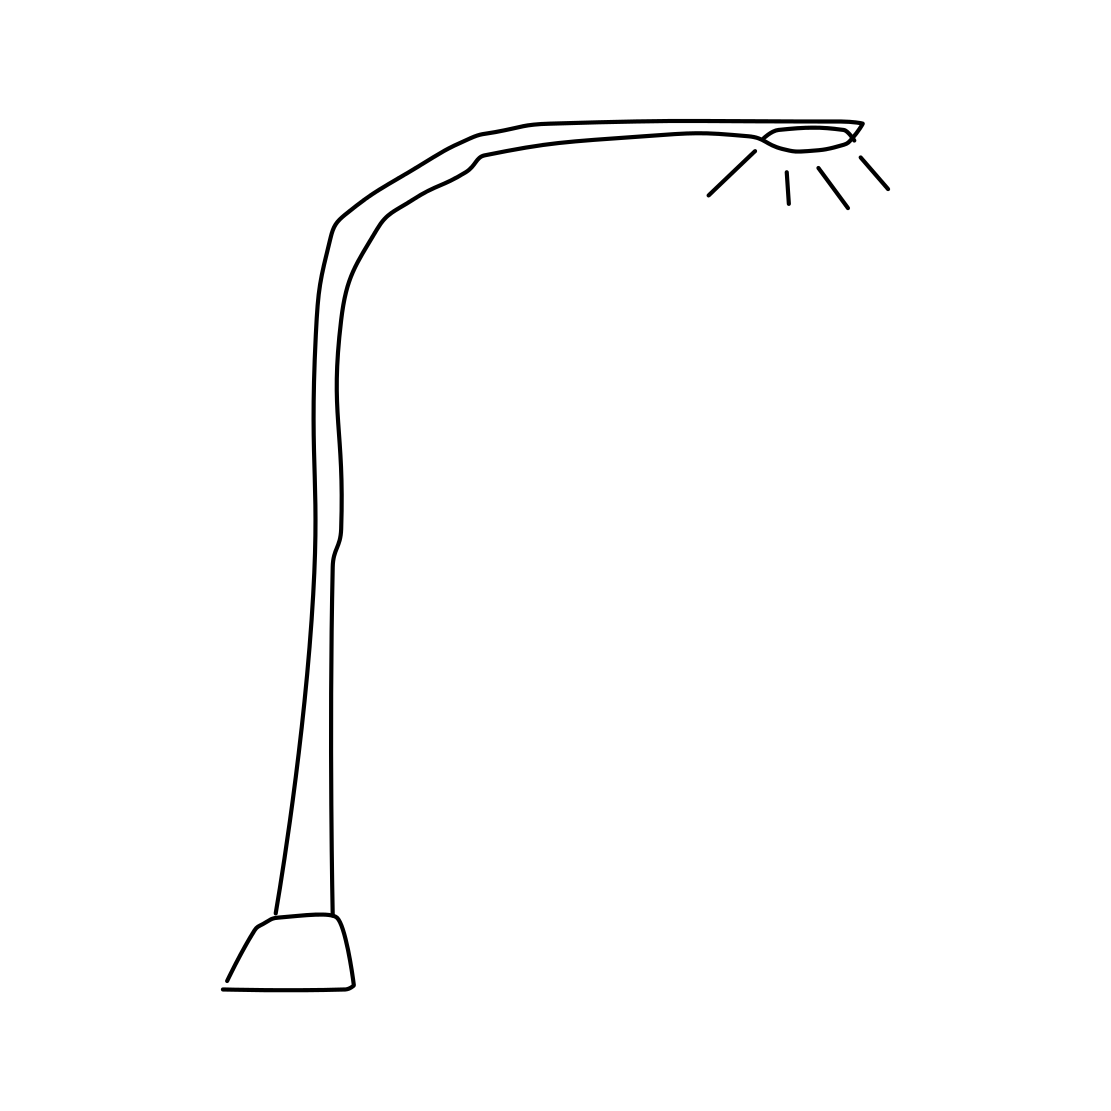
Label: streetlight